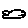
Label: fish